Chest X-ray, PA view. Patient: 35 years old, sex F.
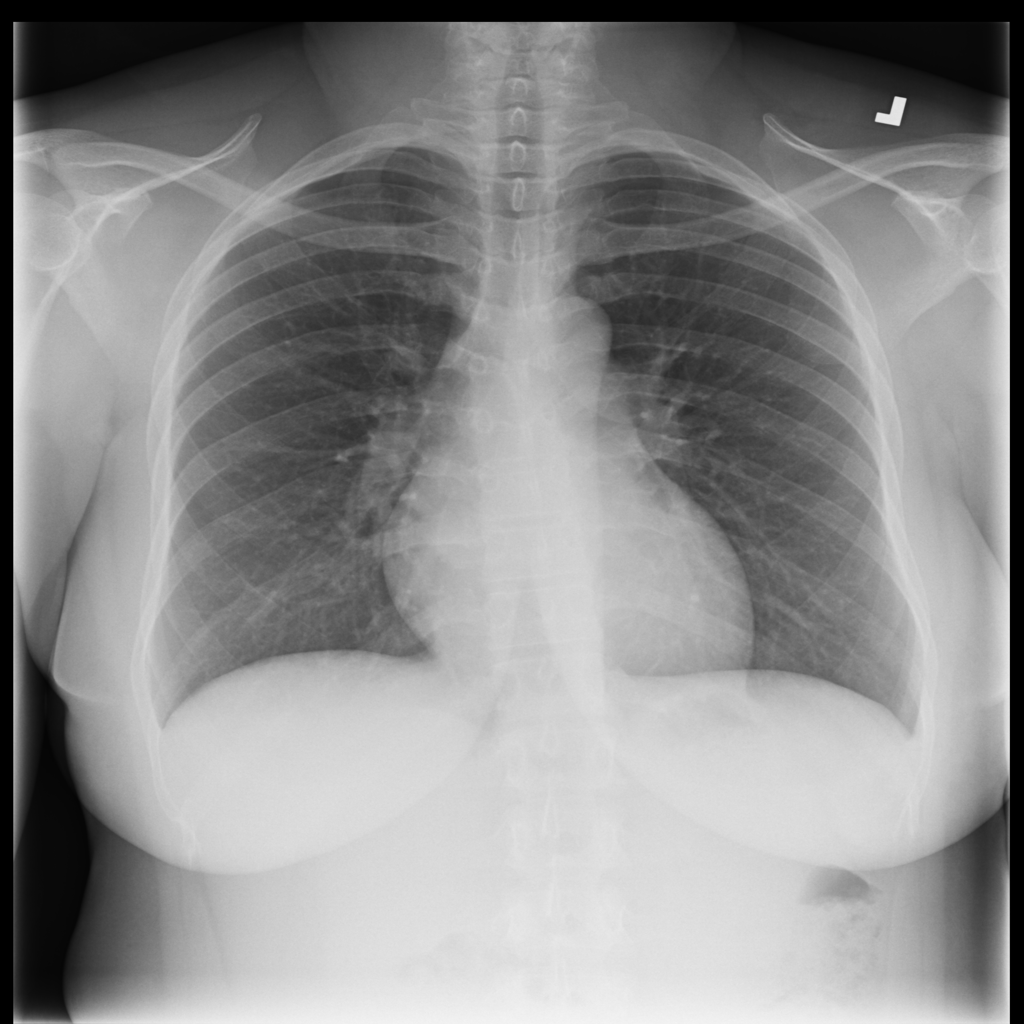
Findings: No Finding